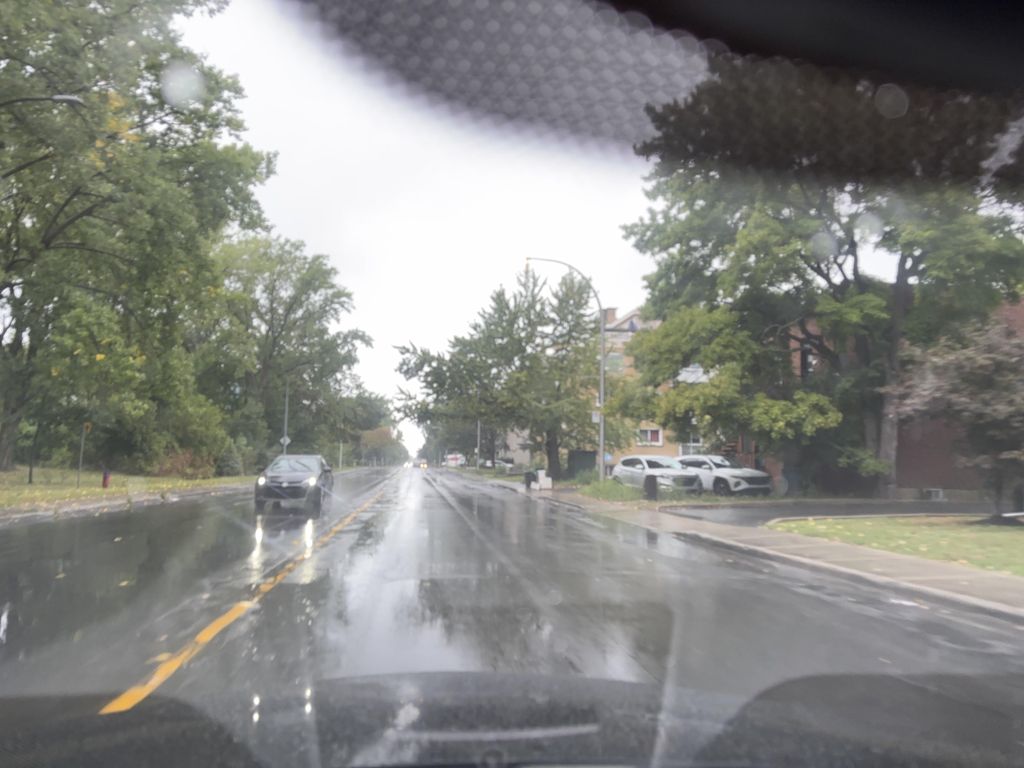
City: montreal